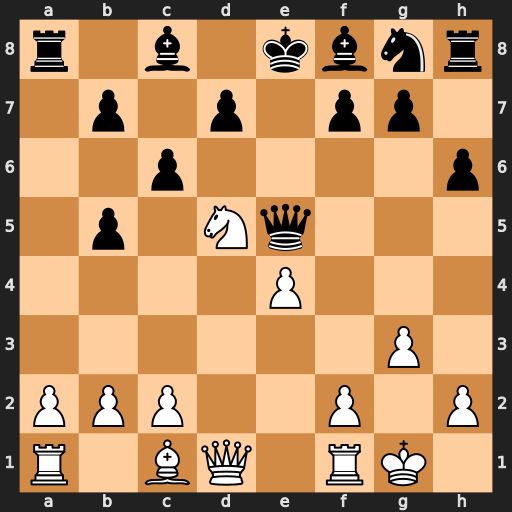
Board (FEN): r1b1kbnr/1p1p1pp1/2p4p/1p1Nq3/4P3/6P1/PPP2P1P/R1BQ1RK1
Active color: w
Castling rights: kq
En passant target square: -
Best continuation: Bf4 Qxb2 Nc7+ Kd8 Nxa8